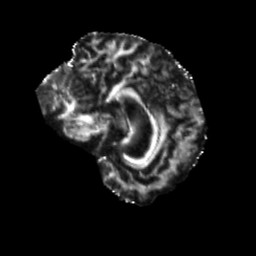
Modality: FA
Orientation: sagittal
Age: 65
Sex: female
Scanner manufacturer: siemens
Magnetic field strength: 3 T
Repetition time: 5.25 s
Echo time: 0.08 s